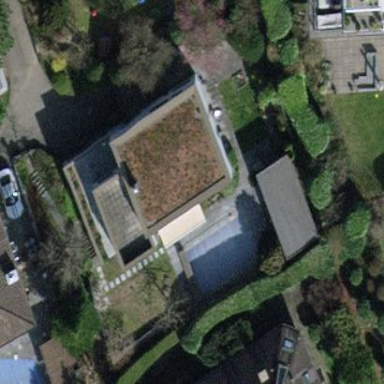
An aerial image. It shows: Building with flat roof oriented across its structure.